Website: lowes
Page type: customer-info-address
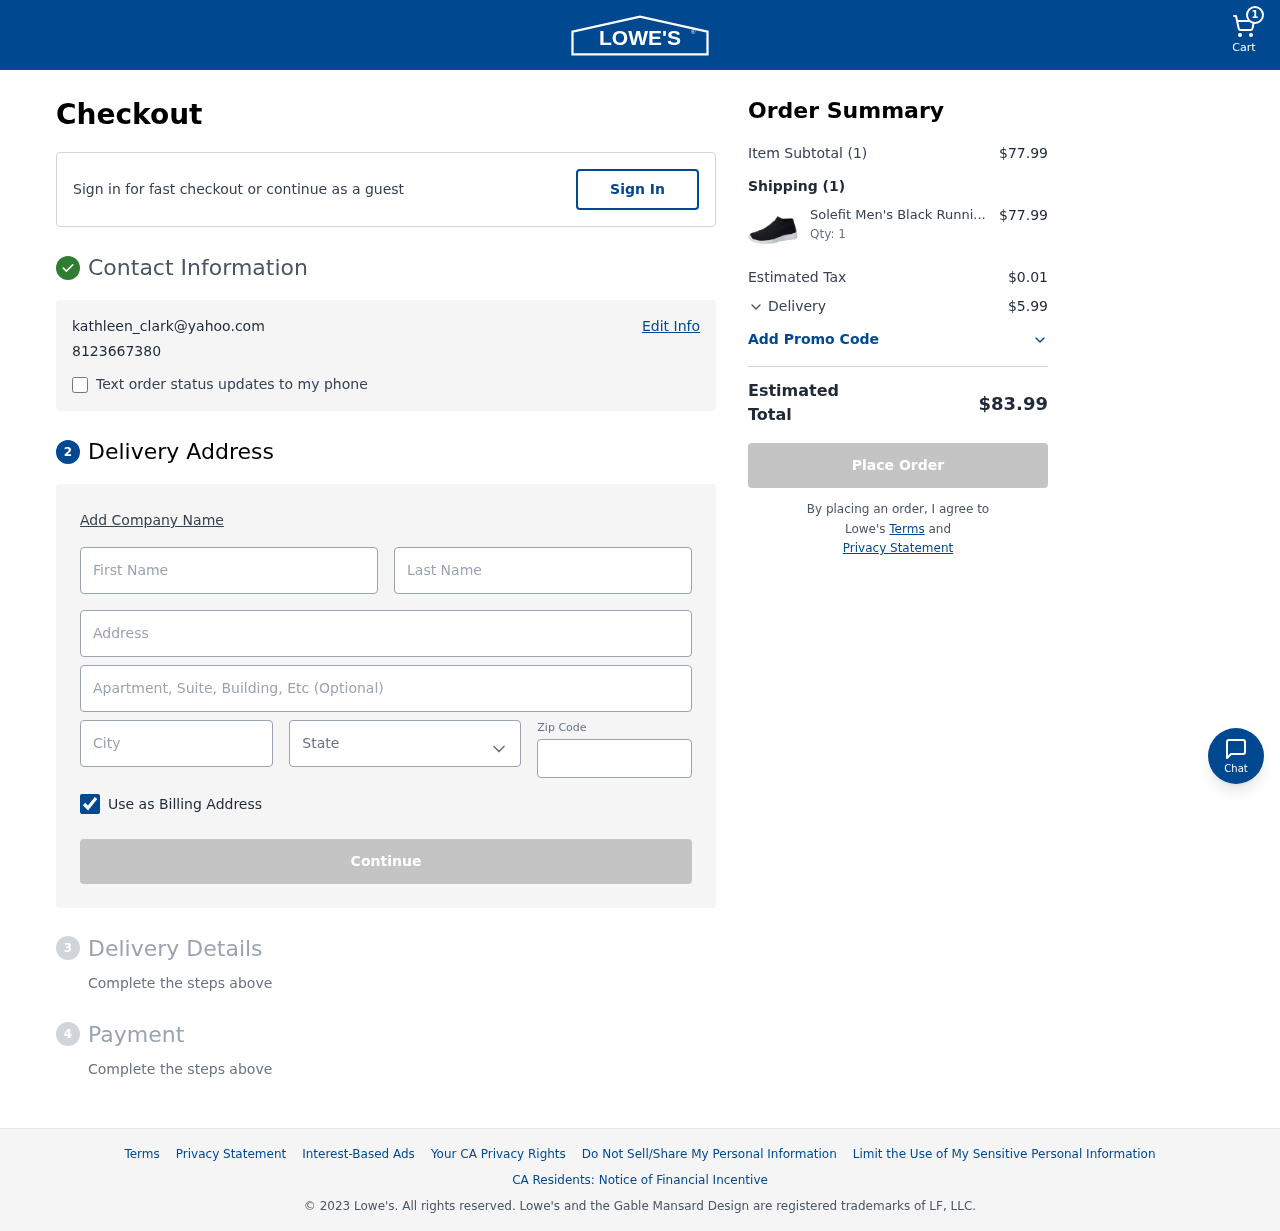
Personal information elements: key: PII_CITY
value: Stoutchester
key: PII_EMAIL
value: kathleen_clark@yahoo.com
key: PII_FIRSTNAME
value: Kathleen
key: PII_LASTNAME
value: Clark
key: PII_PHONE
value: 8123667380
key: PII_POSTCODE
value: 41618
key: PII_STATE
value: North Carolina
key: PII_STREET
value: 0674 Dorsey Fork
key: PII_STREET2
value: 714 Tiffany Vista
Product elements: key: PRODUCT1_NAME
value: Solefit Men's Black Running Shoes-7 UK (40 EU) (SLFT-1106)
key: PRODUCT1_QUANTITY
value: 1
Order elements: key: ORDER_NUM_ITEMS
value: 1
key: ORDER_SUBTOTAL
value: $77.99
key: ORDER_NUM_ITEMS2
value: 1
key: ORDER_SUBTOTAL2
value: $77.99
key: ORDER_TAX
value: $0.01
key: ORDER_SHIPPING_COST
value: $5.99
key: ORDER_TOTAL
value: $83.99